Interaction volume radius: 5 \u00c5
Interaction volume height: 15 \u00c5
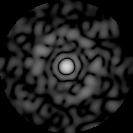
Disorder parameter: 0.886